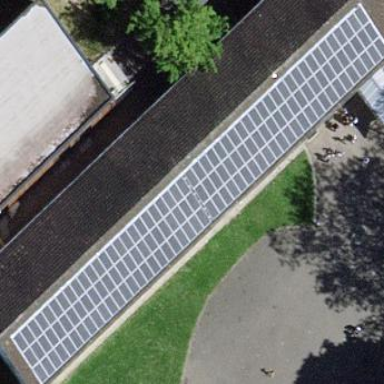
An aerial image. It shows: Solar power generator using photovoltaic method with solar photovoltaic panel types.